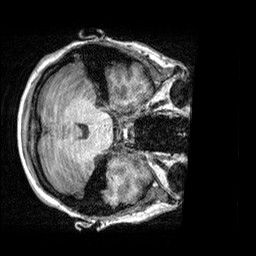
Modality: T1w
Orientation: axial
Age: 28
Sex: female
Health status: healthy
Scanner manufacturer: siemens
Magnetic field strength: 3 T
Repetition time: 2.3 s
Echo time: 0.00303 s